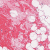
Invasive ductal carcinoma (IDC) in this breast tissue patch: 0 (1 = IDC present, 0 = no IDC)